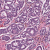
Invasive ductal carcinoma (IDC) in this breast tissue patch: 1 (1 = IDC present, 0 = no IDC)